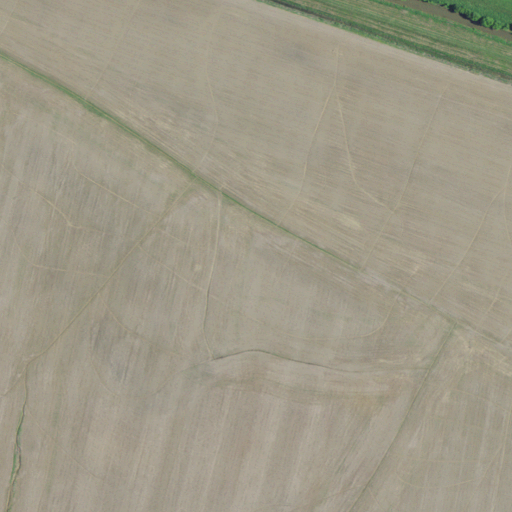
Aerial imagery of mountains in Kentucky named Atkinson Hills containing only cultivated crops